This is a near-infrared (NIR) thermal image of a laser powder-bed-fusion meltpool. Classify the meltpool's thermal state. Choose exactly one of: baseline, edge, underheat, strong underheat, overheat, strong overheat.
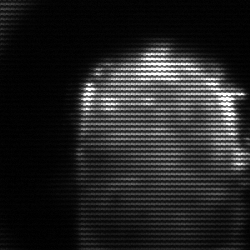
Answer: baseline